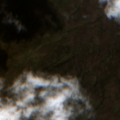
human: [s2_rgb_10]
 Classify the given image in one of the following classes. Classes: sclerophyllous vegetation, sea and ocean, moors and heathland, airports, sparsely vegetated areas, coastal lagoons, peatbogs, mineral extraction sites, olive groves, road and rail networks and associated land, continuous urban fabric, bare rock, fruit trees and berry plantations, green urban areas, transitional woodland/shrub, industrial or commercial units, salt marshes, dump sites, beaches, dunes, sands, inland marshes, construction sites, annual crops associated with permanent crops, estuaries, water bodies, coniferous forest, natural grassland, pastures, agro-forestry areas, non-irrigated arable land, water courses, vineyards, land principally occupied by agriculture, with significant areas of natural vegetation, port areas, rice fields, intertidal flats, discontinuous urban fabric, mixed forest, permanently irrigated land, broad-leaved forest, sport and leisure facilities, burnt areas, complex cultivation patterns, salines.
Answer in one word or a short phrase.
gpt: peatbogs